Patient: sex M, age 51
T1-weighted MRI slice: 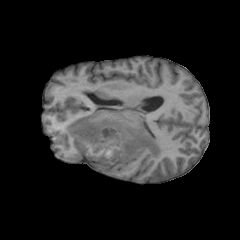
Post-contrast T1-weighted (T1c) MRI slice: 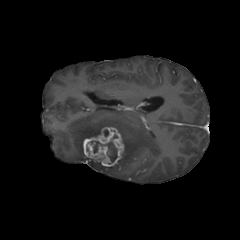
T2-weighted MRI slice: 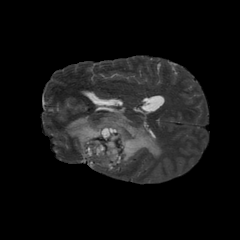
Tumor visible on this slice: yes
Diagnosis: Glioblastoma, IDH-wildtype
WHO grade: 4